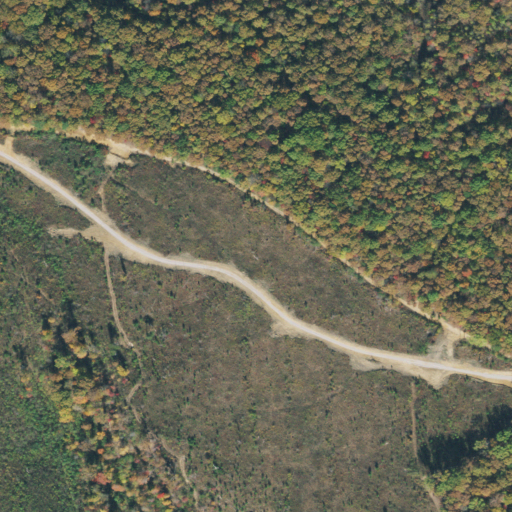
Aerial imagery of mountain in Tennessee named West Ramsey containing deciduous forest, shrub, open development, evergreen forest, and mixed forest